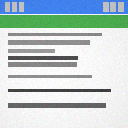
Screen state: on